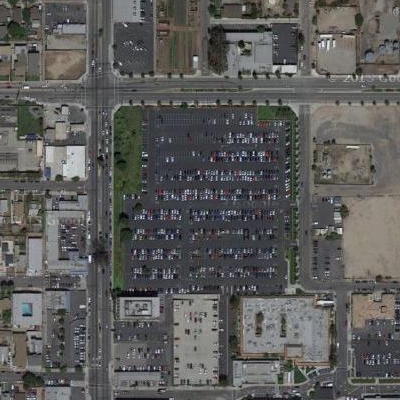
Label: Parking